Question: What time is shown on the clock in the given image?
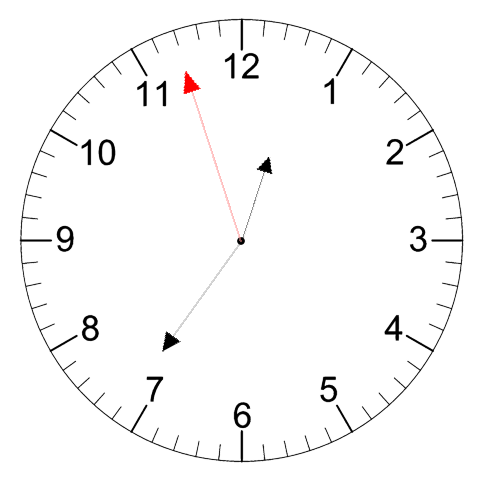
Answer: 12:35:57